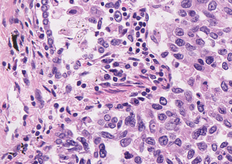
Tumor epithelial tissue: yes
Tumor-associated stroma tissue: yes
Normal tissue: no